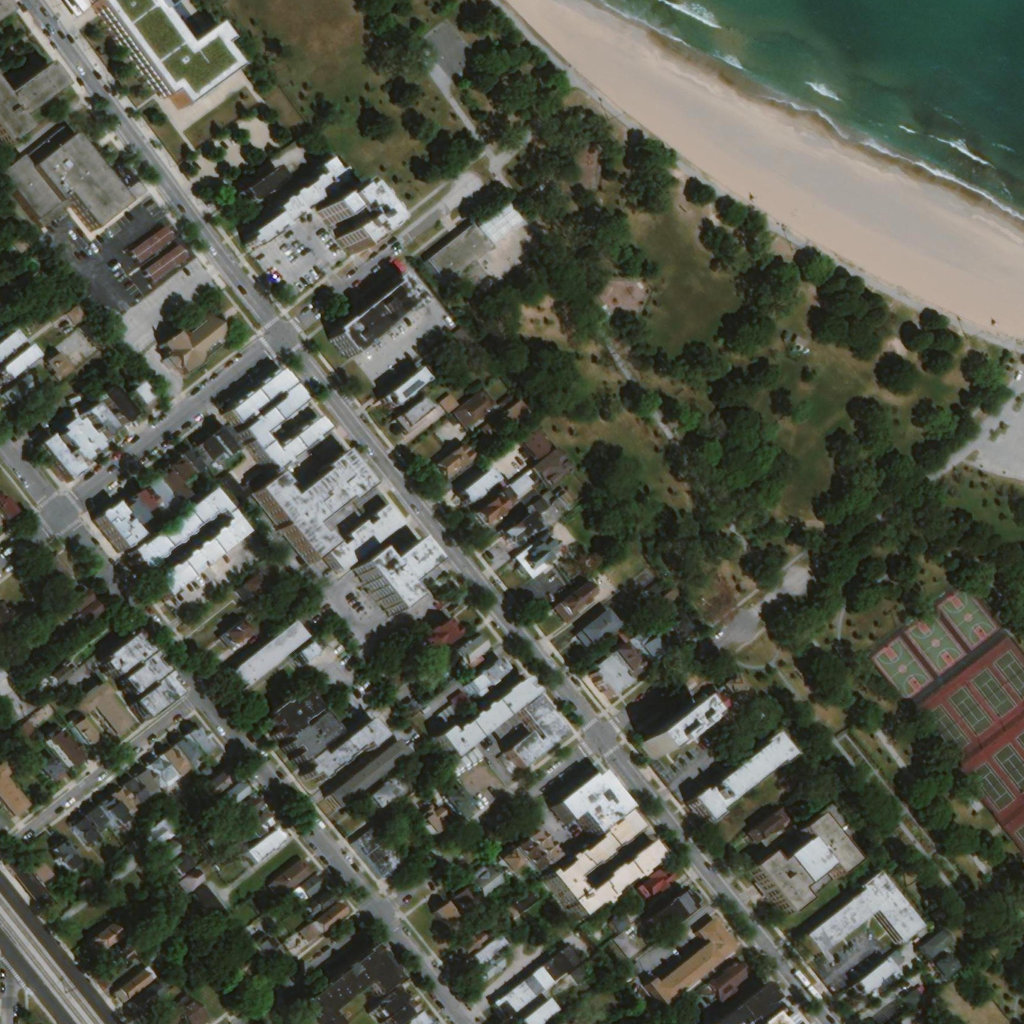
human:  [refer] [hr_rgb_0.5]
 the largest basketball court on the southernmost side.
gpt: <box>[[84, 56, 98, 69, 0]]</box>